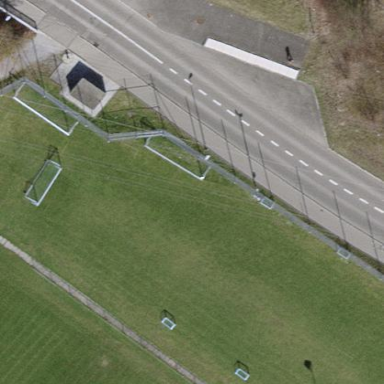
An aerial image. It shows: Soccer pitch with grass surface for leisure and sports.